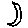
Label: moon